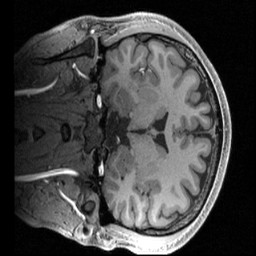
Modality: T1w
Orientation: coronal
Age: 20
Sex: male
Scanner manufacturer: siemens
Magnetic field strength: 3 T
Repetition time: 2.4 s
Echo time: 0.00224 s